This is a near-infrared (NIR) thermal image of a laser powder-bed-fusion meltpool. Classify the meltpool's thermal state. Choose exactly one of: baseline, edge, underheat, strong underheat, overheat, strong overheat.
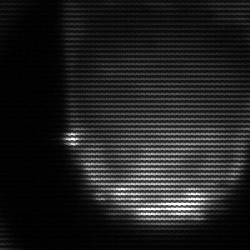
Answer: edge